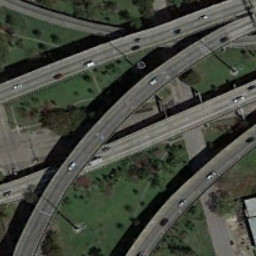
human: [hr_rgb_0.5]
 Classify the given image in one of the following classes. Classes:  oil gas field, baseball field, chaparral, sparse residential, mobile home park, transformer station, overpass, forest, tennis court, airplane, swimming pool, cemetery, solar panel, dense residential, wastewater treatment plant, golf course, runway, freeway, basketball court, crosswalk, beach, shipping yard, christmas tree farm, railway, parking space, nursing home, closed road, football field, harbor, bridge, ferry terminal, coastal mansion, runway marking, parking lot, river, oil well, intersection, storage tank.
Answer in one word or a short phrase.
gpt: overpass